Question: Please, I really appreciate that anyone can help me with the following problem.
I have an Access database which I want to load it into the .
I set the ListBox 'DrawMode' to 'OwnerDrawFixed', but when I run the application it shows '(System.Data.DataRowView)' instead of all the database records.
I must say that it works fine in Normal DrawMode.

Here is my code:
'''
private void Form1_Load(object sender, EventArgs e)
{
ListBox1.DataSource = GetData();
ListBox1.DisplayMember = "empName";
}
DataTable dt;
private DataTable GetData()
{
dt = new DataTable();
using (OleDbConnection myConn = new OleDbConnection(ConfigurationManager.ConnectionStrings["database"].ConnectionString))
{
using (OleDbCommand myQuery = new OleDbCommand("select empName from empTable", myConn))
{
myConn.Open();
OleDbDataReader myReader = myQuery.ExecuteReader();
dt.Load(myReader);
}
}
return dt;
}
private void ListBox1_DrawItem(object sender, DrawItemEventArgs e)
{
e.DrawBackground();
bool isItemSelected = ((e.State & DrawItemState.Selected) == DrawItemState.Selected);
int itemIndex = e.Index;
if (itemIndex >= 0 && itemIndex < ListBox1.Items.Count)
{
Graphics g = e.Graphics;
SolidBrush backgroundColorBrush = new SolidBrush((isItemSelected) ? Color.FromArgb(255, 64, 64, 64) : Color.FromArgb(0,64,64,64));
g.FillRectangle(backgroundColorBrush, e.Bounds);
// Set text color
string itemText = ListBox1.Items[itemIndex].ToString();
SolidBrush itemTextColorBrush = (isItemSelected) ? new SolidBrush(Color.White) : new SolidBrush(Color.LightGray);
g.DrawString(itemText, e.Font, itemTextColorBrush, ListBox1.GetItemRectangle(itemIndex).Location);
// Clean up
backgroundColorBrush.Dispose();
itemTextColorBrush.Dispose();
}
e.DrawFocusRectangle();
}
'''
Thank you again.
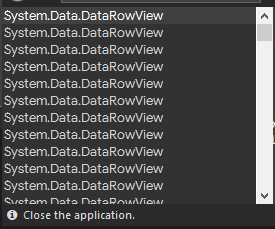
Answer: I suggest these changes in relation to the way the data is loaded and used to fill the Items collection of a ListBox and the way the 'DrawItems' method performs the painting of the items:
1. Use a OleDbDataAdapter to fill the DataTable instead of a OleDbDataReader. It's simple to use and it takes care of opening the connection for you.
2. Return a DataTable, then use the first Column's name as the ListBox DisplayMember, so you don't need to hardcode (here) the name of the Field that provides the information to show. You'll have this reference in one place only (less error prone).
3. Remove the unnecessary parts in the DrawItem method and make use of the GetItemText() method to retrieve the string that represents the ListControl item text.
---
'''
protected override void OnLoad(EventArgs e)
{
base.OnLoad(e);
var dt = GetData();
if (dt != null) {
listBox1.DisplayMember = dt.Columns[0].ColumnName;
listBox1.DataSource = dt;
}
}
private DataTable GetData()
{
using (var conn = new OleDbConnection(ConfigurationManager.ConnectionStrings["database"].ConnectionString))
using (var cmd = new OleDbCommand("SELECT empName FROM empTable", conn)) {
conn.Open();
using (var reader = cmd.ExecuteReader()) {
if (!reader.HasRows) return null;
var dt = new DataTable();
dt.Load(reader);
return dt;
}
}
}
private void ListBox1_DrawItem(object sender, DrawItemEventArgs e)
{
if (e.Index < 0) return;
var lbx = sender as ListBox;
bool isItemSelected = ((e.State & DrawItemState.Selected) == DrawItemState.Selected);
using (var bgBrush = new SolidBrush(isItemSelected ? Color.FromArgb(64, 64, 64) : lbx.BackColor))
using (var itemBrush = isItemSelected ? new SolidBrush(lbx.ForeColor) : new SolidBrush(Color.LightGray)) {
string itemText = lbx.GetItemText(lbx.Items[e.Index]);
e.Graphics.TextRenderingHint = TextRenderingHint.ClearTypeGridFit;
e.Graphics.FillRectangle(bgBrush, e.Bounds);
e.Graphics.DrawString(itemText, e.Font, itemBrush, e.Bounds);
}
e.DrawFocusRectangle();
}
'''